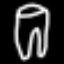
Label: pants